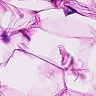
Metastatic tissue present: no